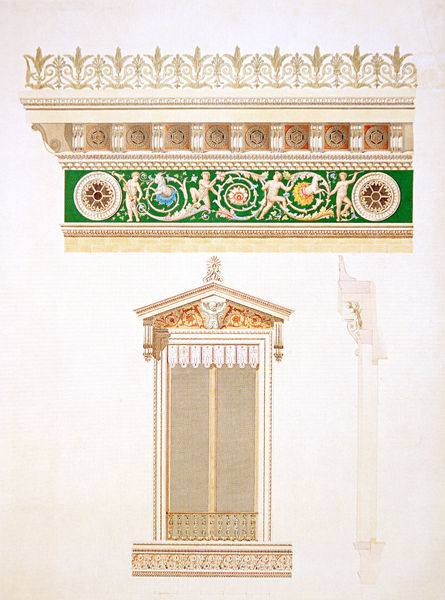
Titel: Wohnhaus Ernst Forster, Oberer Graben 33, Augsburg - Fenster- und Gesimsdetails
Künstler: Franz Jakob Kreuter
Standort: München
Institution: Architekturmuseum der Technischen Universität
Schlagwörter: blau, blätter, dunkel, haut, nackt, schatten, weiß, dreieck, gelb, grün, menschen, ocker, ausschnitt, blumen, braun, bunt, fenster, grau, hell, licht, orange, schmuck, skizze, säule, tür, zeichnung, blüten, dach, gebäude, haus, rot, tiere, beige, muster, ornament, wand, architektur, barock, brüstung, gitter, kirche, figur, gold, klassizismus, personen, blatt, girlande, pflanzen, front, rosa, kinder, kreis, rund, turm, engel, ranken, statue, balkon, relief, bein, farbig, papier, ansicht, fassade, studie, giebel, mauer, farbe, türe, figuren, dekoration, detail, symmetrie, büste, floral, ornamente, seitenansicht, verzierung, wandgemälde, stuck, farn, geländer, grun, pesonen, adam, eva, eingang, erker, laviert, antike, buch, balustrade, druck, kreise, koloriert, schritt, allegorie, entwurf, lilie, architrav, ranke, fries, dreiecksgiebel, portal, wappen, sims, gesims, voluten, rosette, portikus, fresken, plan, tempel, konsolen, konsole, muschel, fresko, ähren, musterbuch, putten, bemalung, ornamentik, bock, putti, pflanzenornamentik, verzierungen, fresco, einhorn, zierleiste, rosetten, römisch, mäander, klassisch, gebälk, friese, klassizistisch, gibel, federzeichnung, aufbau, aufriss, tympanon, ädikula, attika, triglyphen, dreiecksgibel, ädikulafenster, gliederung, blattmotiv, frsko, kolriert, malereien, widder, palmette, eige, blakon